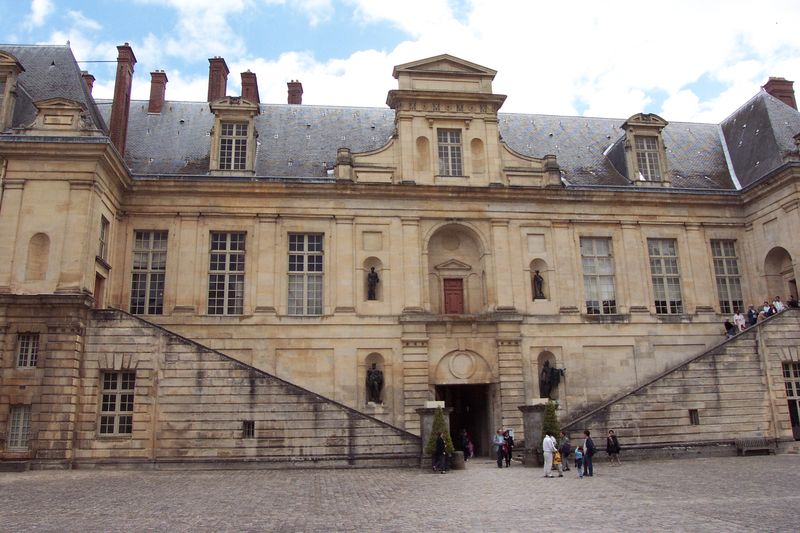
Titel: Schloss Fontainebleau unter Franz I.
Künstler: Gilles Le Breton
Standort: Fontainebleau, Schloss (EU - F)
Schlagwörter: wolken, gelb, menschen, fenster, frankreich, grau, marmor, tür, dach, gebäude, haus, schloss, leute, barock, stehen, stein, busch, schornstein, bewölkt, fassade, giebel, schornsteine, hof, platz, figuren, treppe, treppen, aufgang, foto, eingang, nische, innenhof, zinn, pflastersteine, portal, skulpturen, statuen, sandstein, residenz, wien, louvre, fotographie, nischen, attika, loire, nischenfiguren, streppe, touristen, stiegen, gepflastert, eingagn, sissi, trepen, zinndach, rumstehn, stehenherum, kaisertum